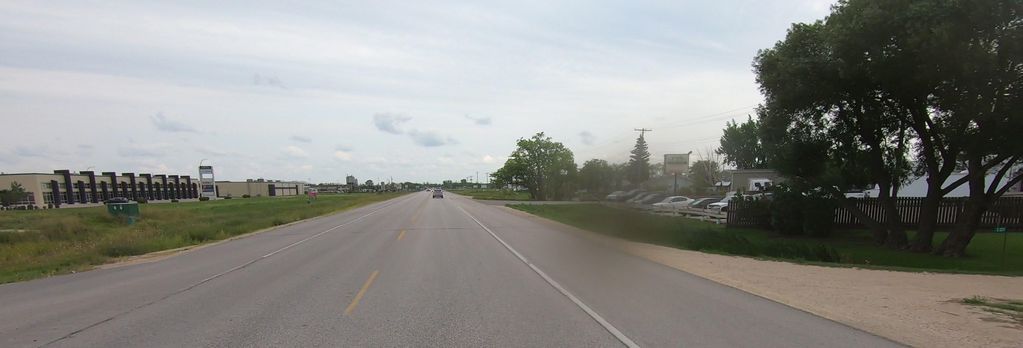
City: winnipeg